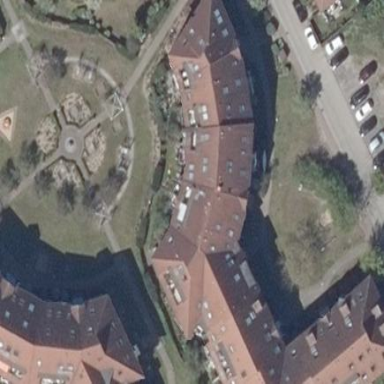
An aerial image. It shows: Residential building with half-hipped roof shape.